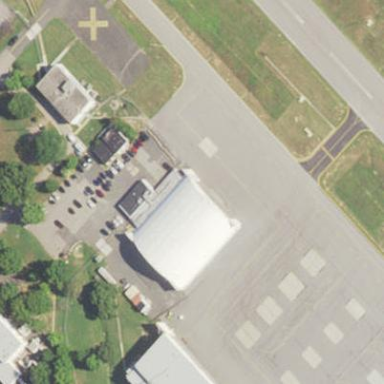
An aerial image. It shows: Building designed as airport hangar.